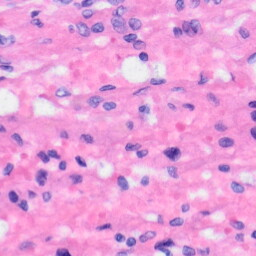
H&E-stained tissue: Liver